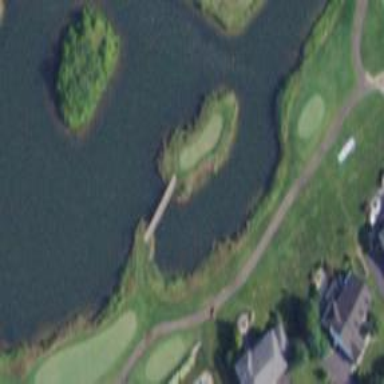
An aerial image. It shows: Path used for both walking and golf.